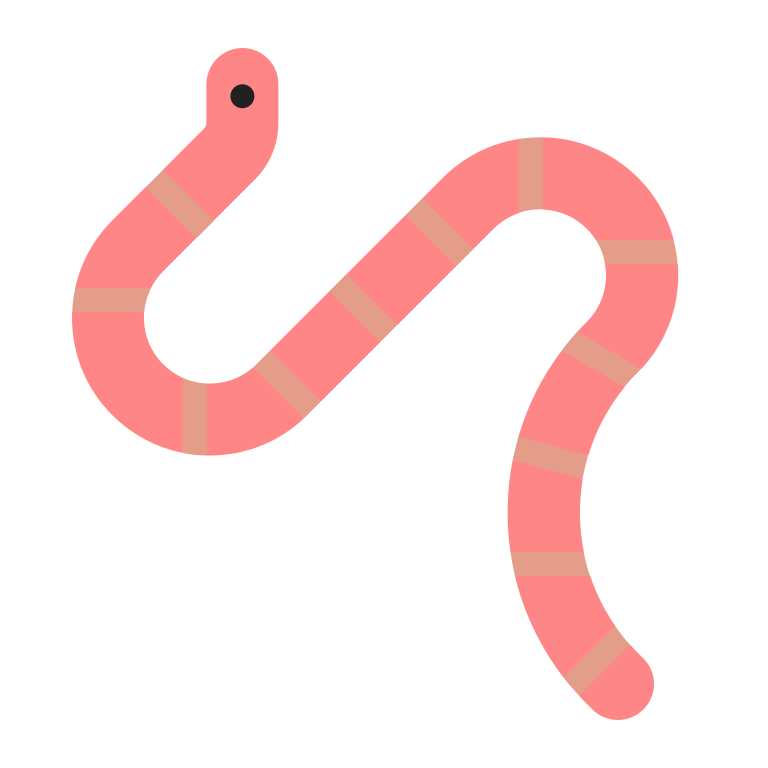
worm flat